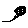
Label: flower